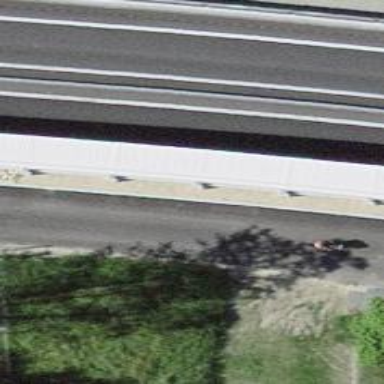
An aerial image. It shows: Asphalt motorway.